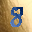
Label: 8